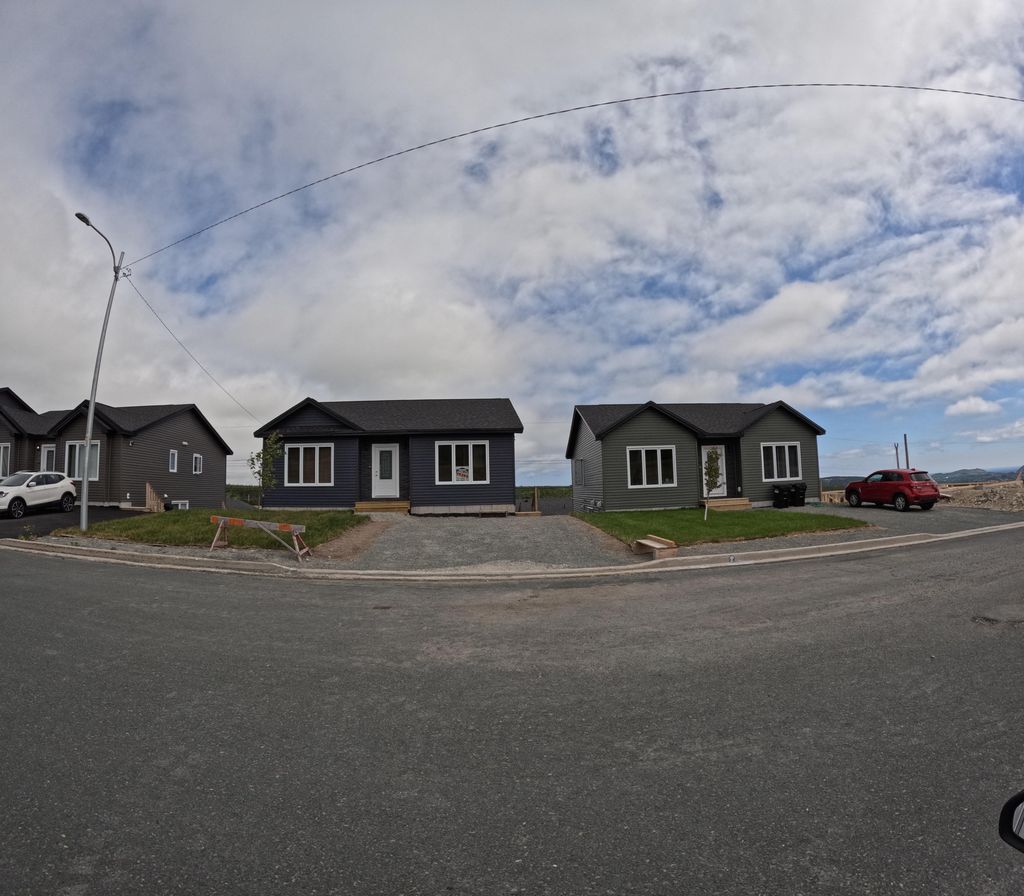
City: st_johns